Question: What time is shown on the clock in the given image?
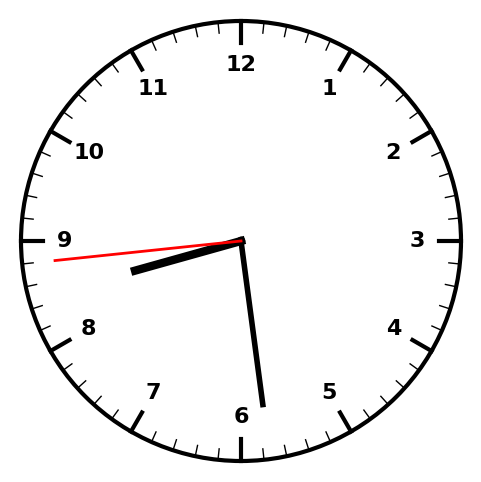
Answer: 08:28:44